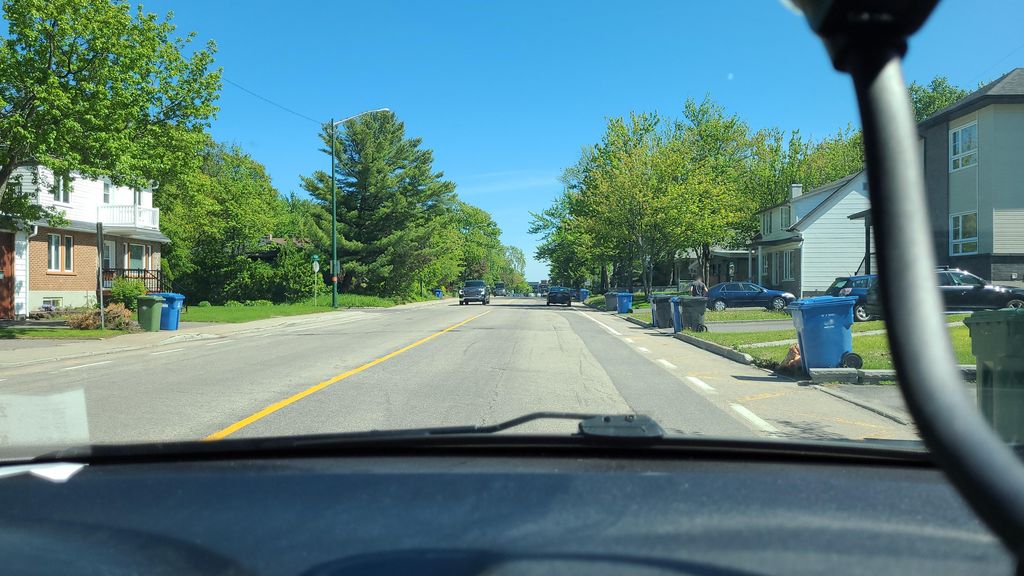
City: quebec_city